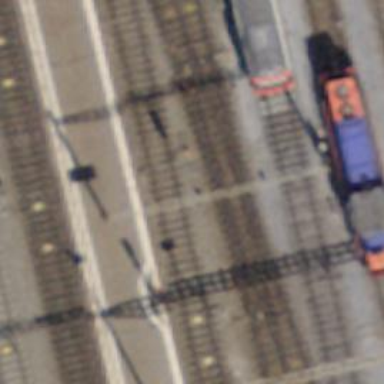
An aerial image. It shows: Single-track electrified railway siding with contact line.